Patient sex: M
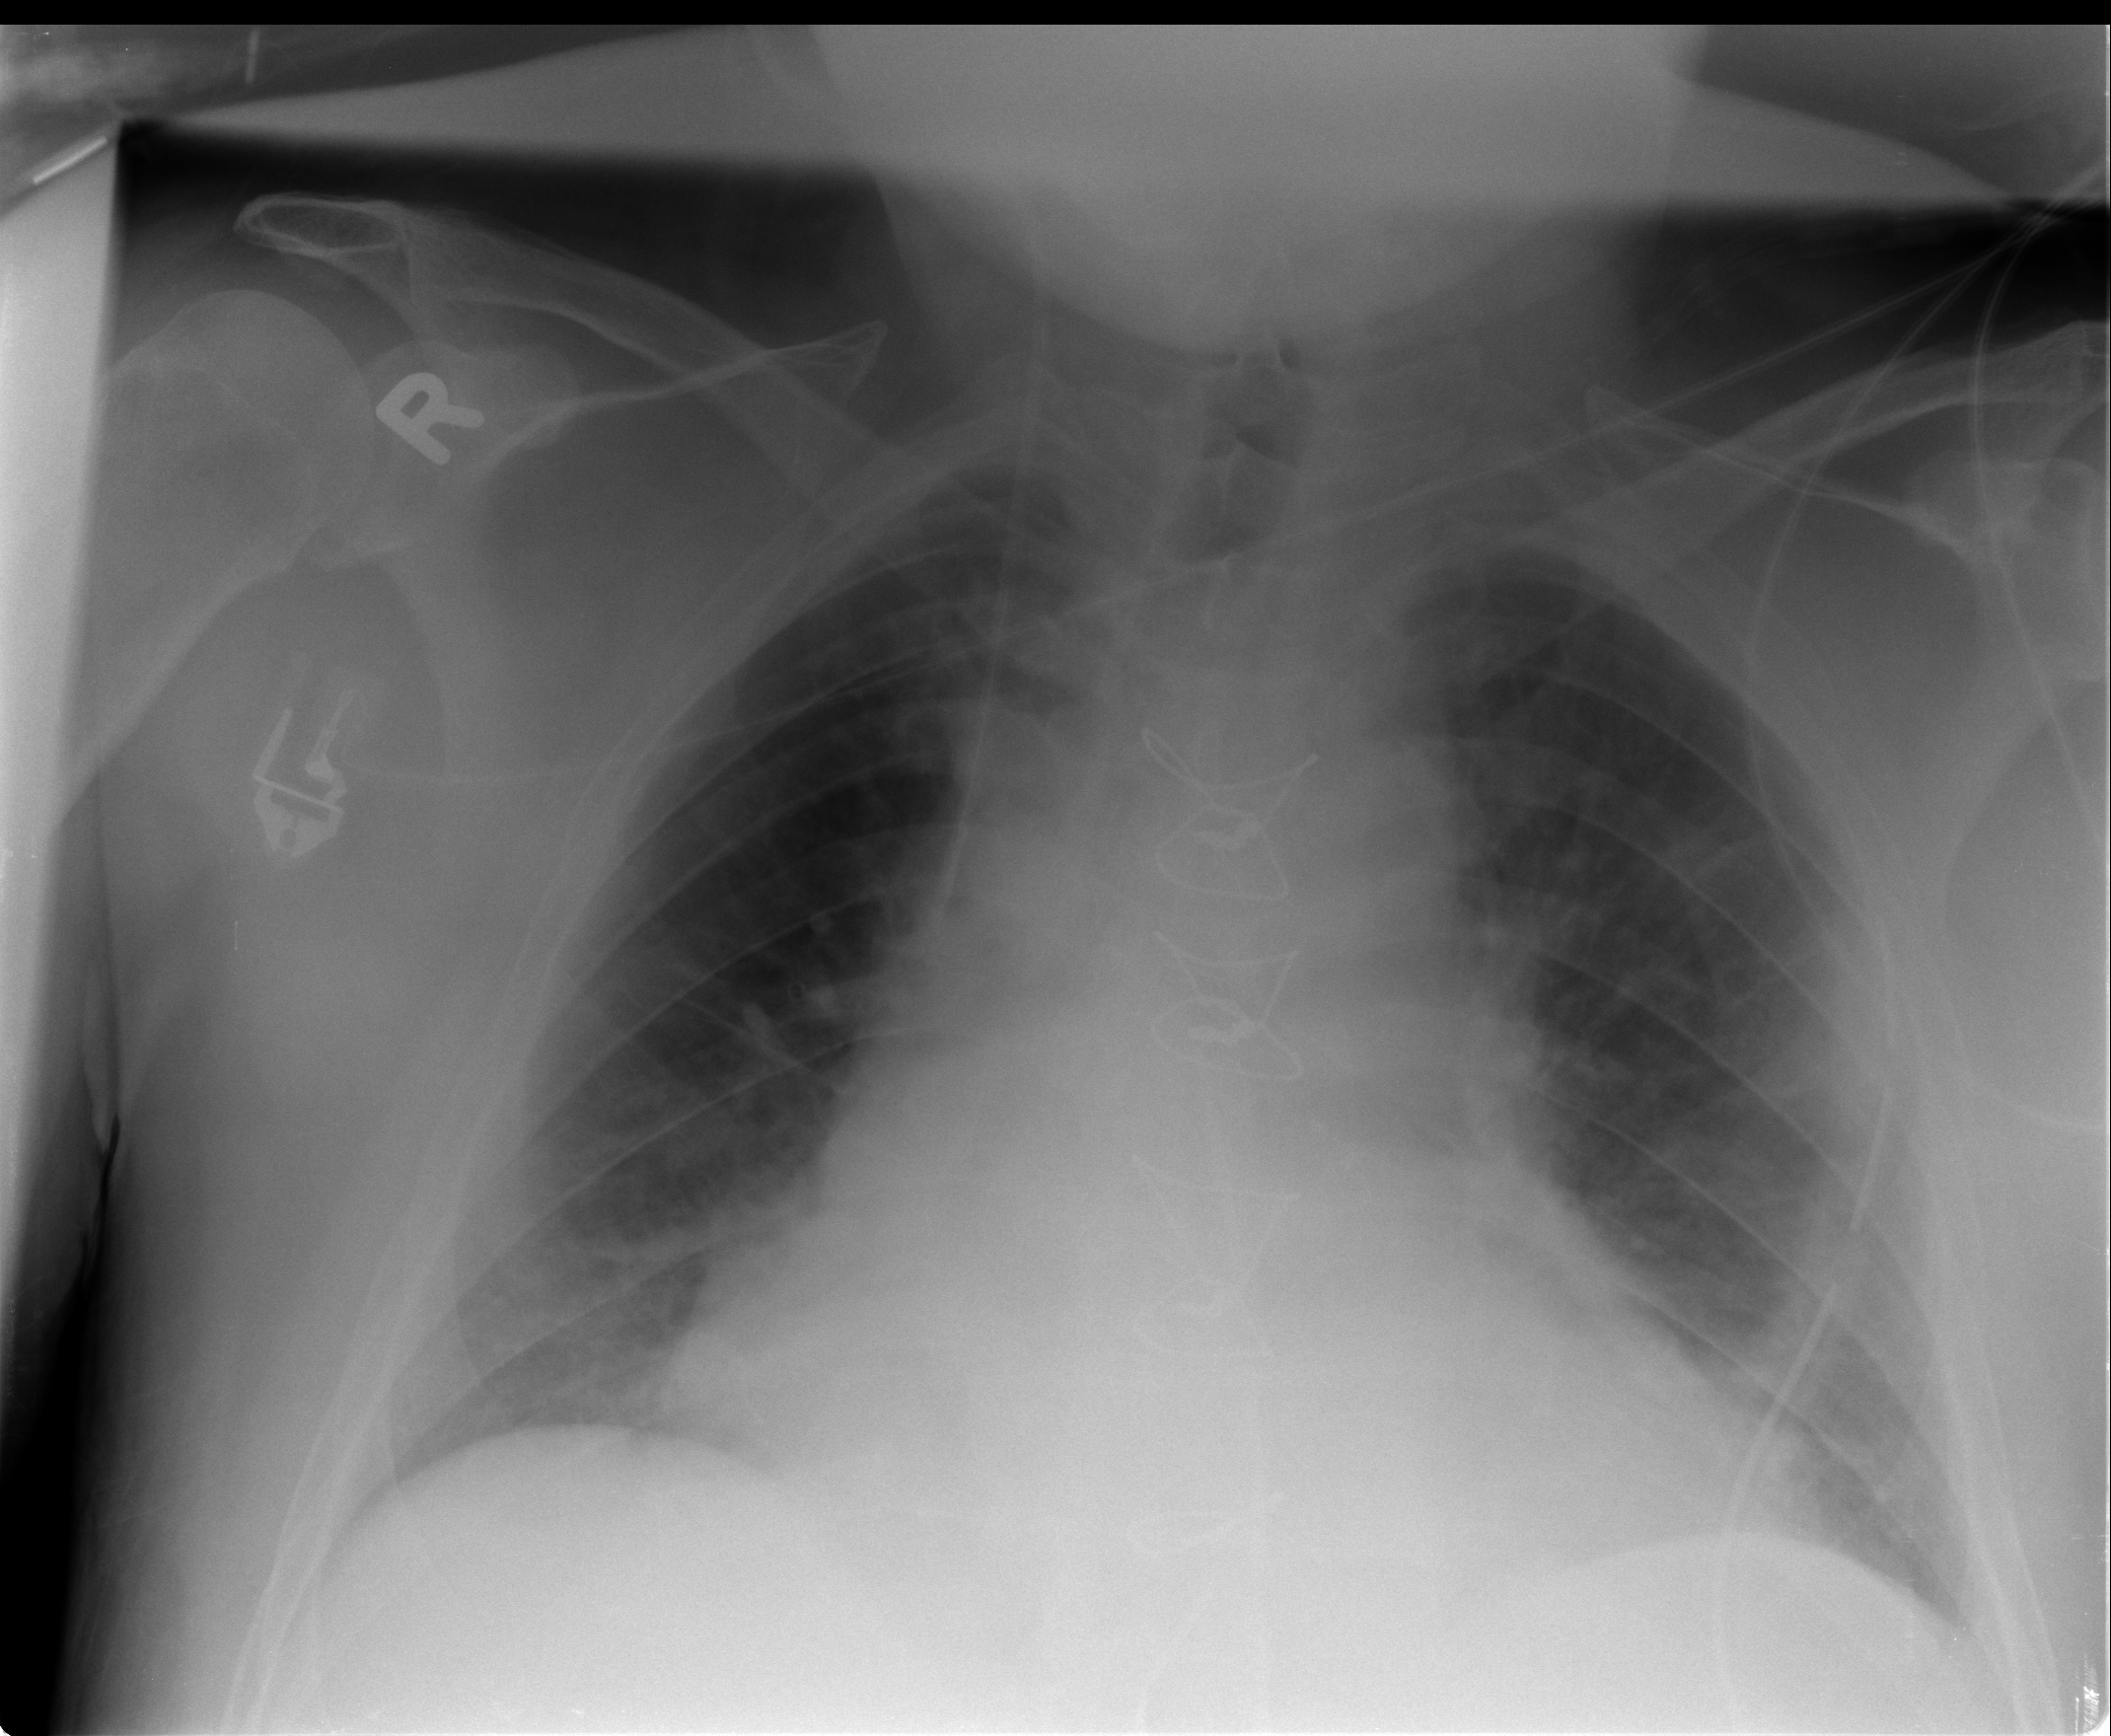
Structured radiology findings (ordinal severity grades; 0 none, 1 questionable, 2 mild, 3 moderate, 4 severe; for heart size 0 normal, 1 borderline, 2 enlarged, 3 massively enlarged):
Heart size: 2
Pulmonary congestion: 0
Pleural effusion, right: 0
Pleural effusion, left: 0
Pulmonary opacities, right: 0
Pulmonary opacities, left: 0
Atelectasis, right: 2
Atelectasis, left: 2